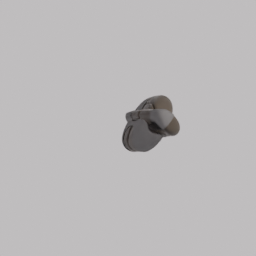
Label: decoration